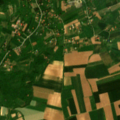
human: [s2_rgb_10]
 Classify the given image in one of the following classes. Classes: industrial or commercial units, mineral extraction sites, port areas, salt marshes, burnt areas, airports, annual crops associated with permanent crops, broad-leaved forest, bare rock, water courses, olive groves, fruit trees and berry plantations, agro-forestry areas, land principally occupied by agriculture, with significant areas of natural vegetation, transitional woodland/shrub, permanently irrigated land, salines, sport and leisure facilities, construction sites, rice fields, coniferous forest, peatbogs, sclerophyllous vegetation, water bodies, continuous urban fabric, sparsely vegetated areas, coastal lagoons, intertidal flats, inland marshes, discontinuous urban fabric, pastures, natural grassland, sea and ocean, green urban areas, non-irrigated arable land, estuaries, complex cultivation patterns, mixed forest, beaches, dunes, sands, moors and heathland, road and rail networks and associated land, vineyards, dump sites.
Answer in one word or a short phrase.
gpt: non-irrigated arable land, complex cultivation patterns, land principally occupied by agriculture, with significant areas of natural vegetation, broad-leaved forest